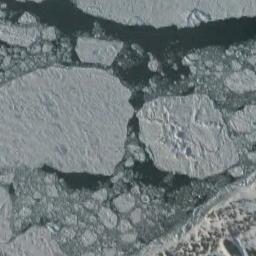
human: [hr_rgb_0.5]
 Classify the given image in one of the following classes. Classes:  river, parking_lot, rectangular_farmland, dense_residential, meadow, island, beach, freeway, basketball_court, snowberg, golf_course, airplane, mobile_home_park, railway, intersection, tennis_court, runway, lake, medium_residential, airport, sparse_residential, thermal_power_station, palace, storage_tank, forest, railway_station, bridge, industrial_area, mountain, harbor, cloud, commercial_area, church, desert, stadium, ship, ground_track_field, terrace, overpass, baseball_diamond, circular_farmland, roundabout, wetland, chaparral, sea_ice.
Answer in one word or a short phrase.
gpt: sea_ice